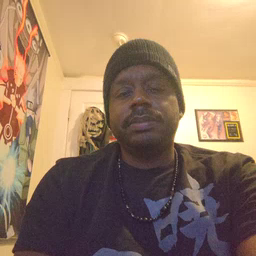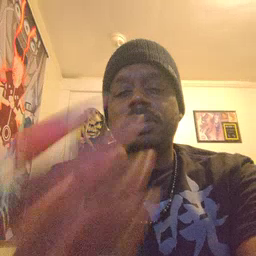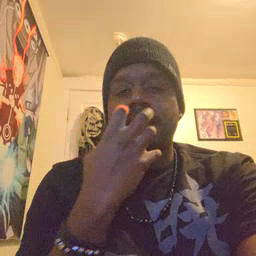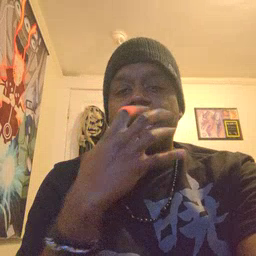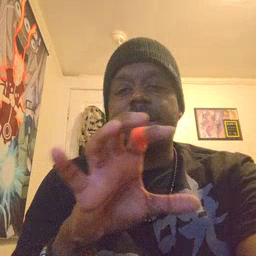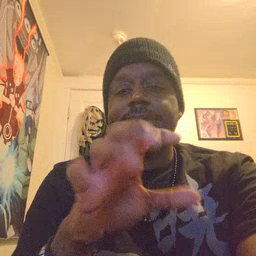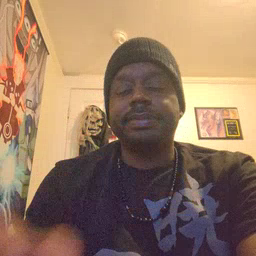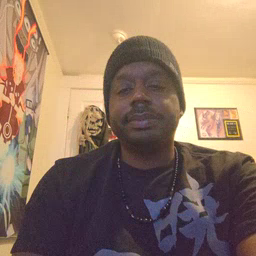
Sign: hot